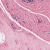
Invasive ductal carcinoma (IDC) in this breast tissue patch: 0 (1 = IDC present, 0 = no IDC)